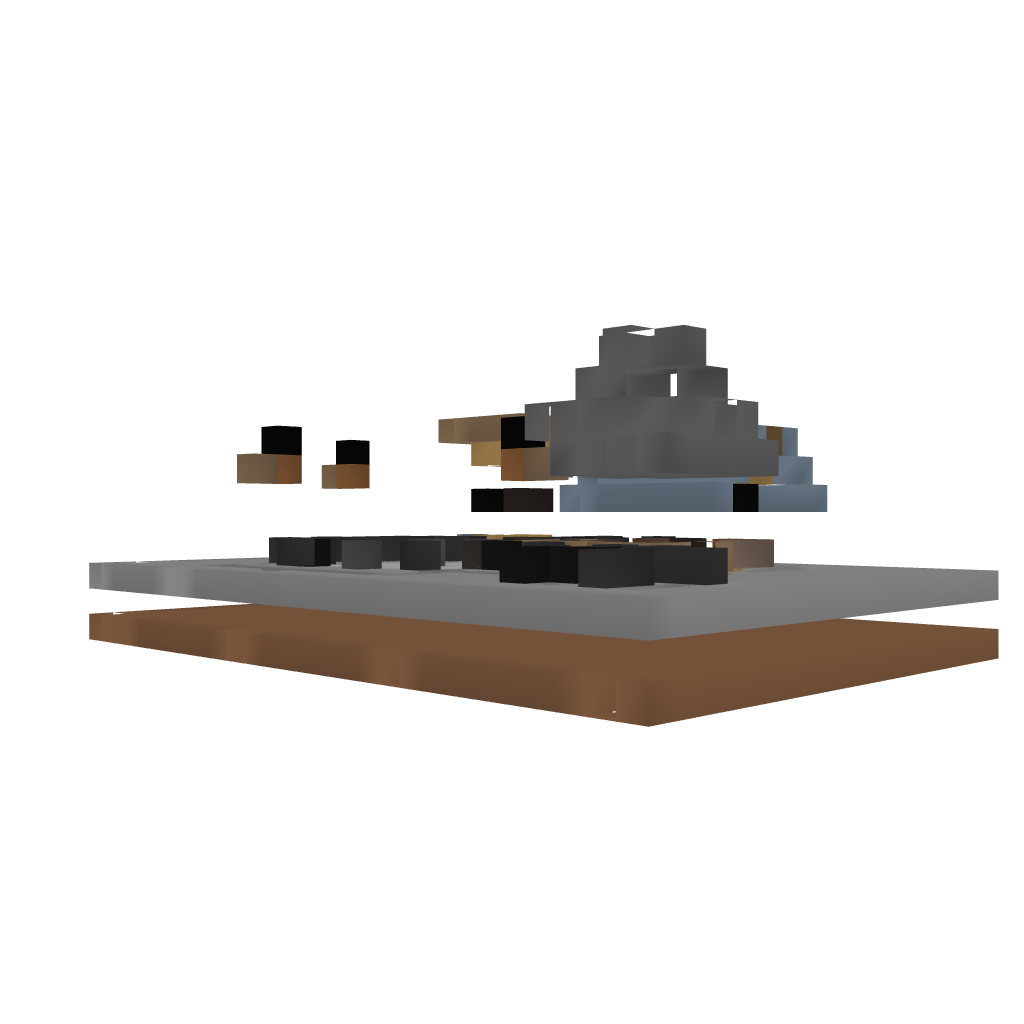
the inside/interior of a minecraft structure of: cozy start house